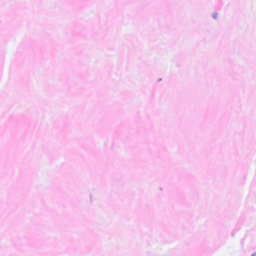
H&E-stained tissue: Breast